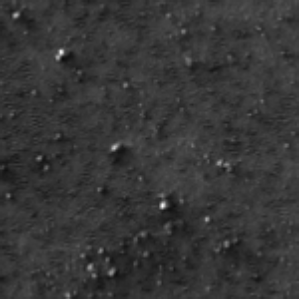
Label: frost